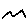
Label: zigzag